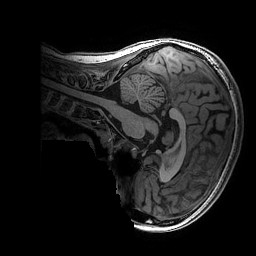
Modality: T1w
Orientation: sagittal
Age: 10
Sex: female
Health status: ill
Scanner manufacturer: ge
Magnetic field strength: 3 T
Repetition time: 0.007664 s
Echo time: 0.00342 s